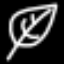
Label: leaf